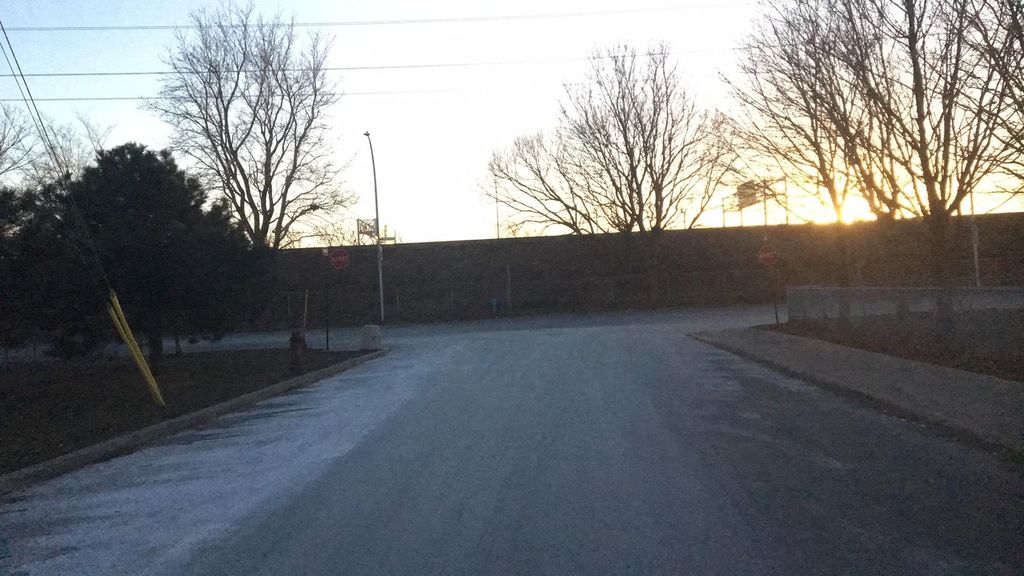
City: montreal